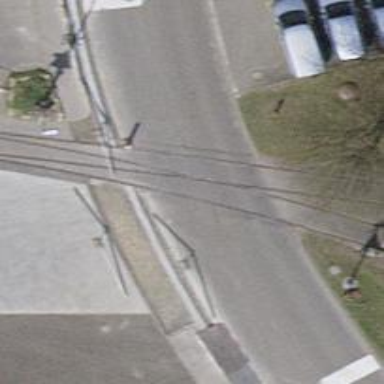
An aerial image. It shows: Level crossing with lights and saltire markings.